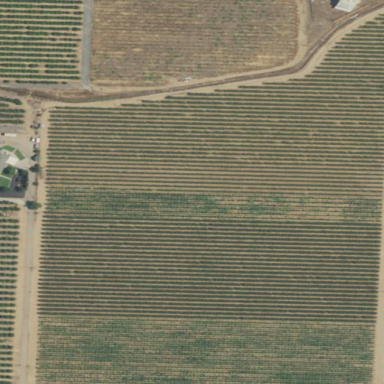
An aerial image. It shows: Vineyard.